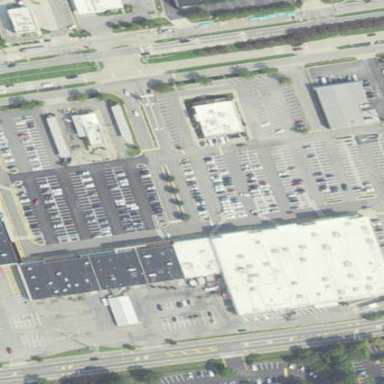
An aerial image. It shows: Retail area.